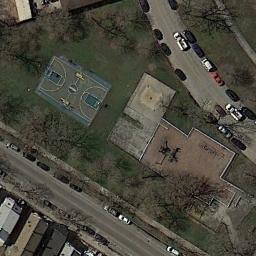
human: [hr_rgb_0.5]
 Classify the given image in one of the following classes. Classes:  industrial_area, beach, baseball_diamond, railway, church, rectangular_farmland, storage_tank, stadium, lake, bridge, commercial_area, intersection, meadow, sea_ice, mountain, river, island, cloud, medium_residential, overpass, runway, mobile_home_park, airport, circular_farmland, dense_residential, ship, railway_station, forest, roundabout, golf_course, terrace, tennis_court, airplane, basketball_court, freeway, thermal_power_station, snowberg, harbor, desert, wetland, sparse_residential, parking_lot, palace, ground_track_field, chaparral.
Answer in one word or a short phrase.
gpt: basketball_court